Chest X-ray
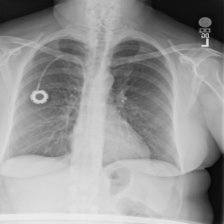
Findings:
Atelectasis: negative
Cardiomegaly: negative
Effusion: negative
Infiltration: negative
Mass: negative
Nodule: negative
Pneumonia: negative
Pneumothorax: negative
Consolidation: negative
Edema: negative
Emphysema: negative
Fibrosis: negative
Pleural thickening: positive
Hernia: negative